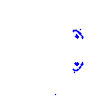
Particle: electron